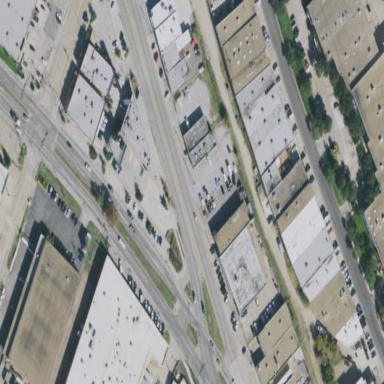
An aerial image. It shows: Commercial building.